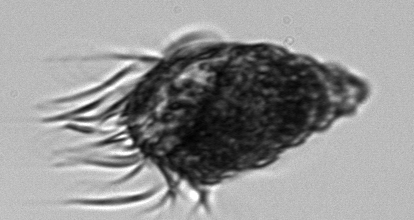
Label: Laboea_strobila